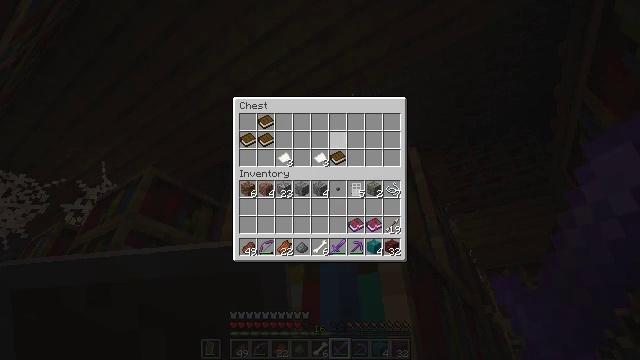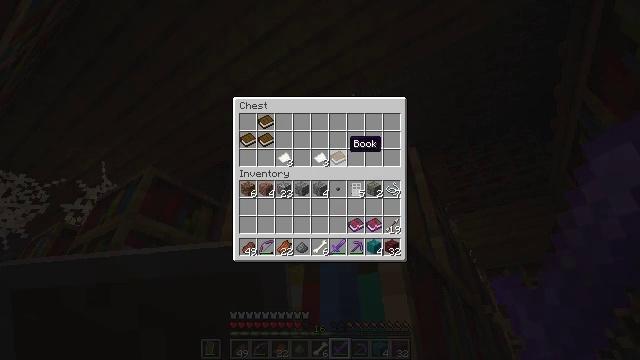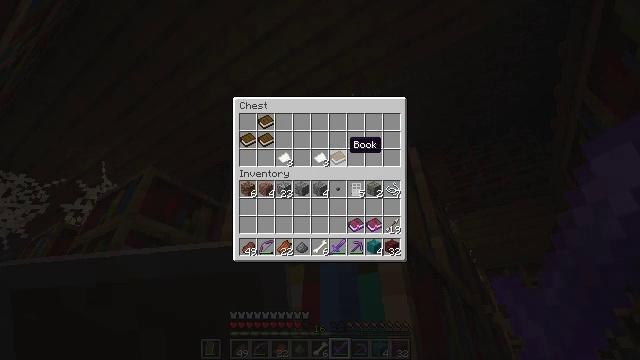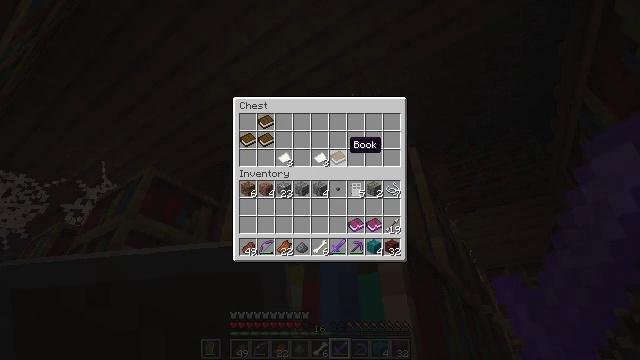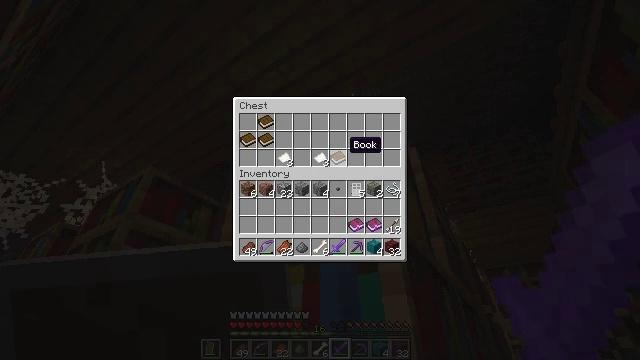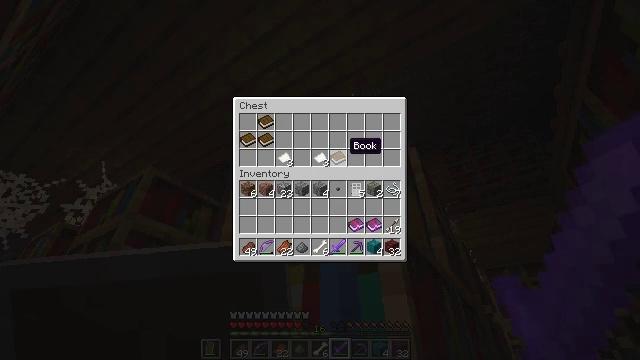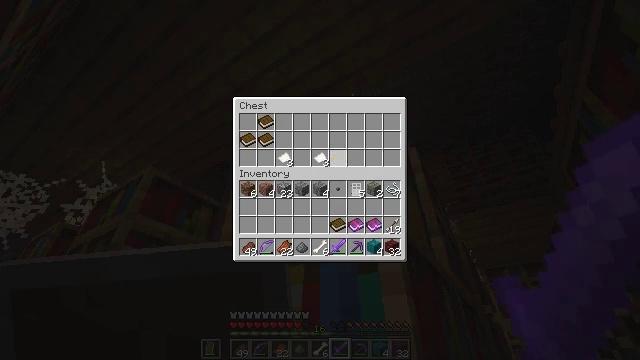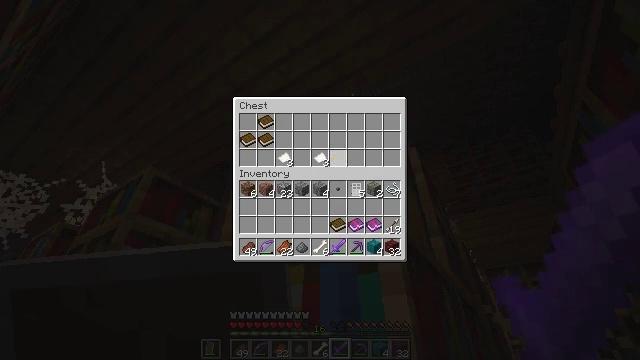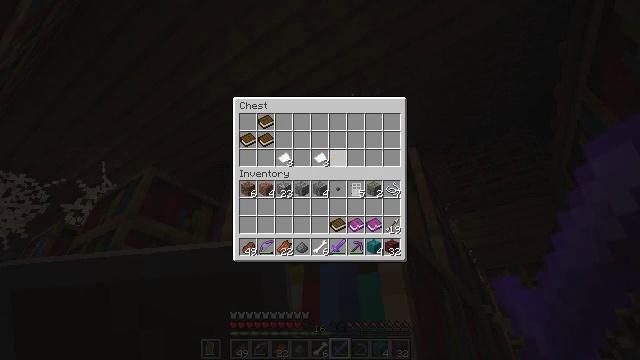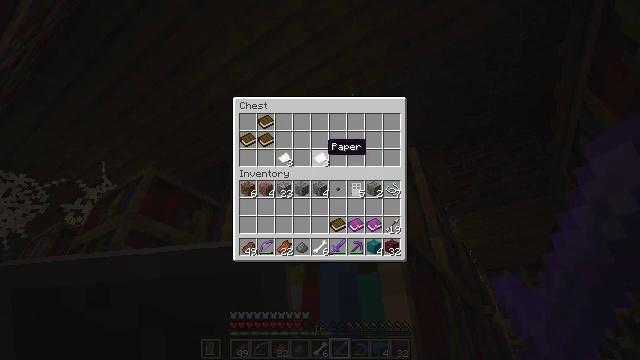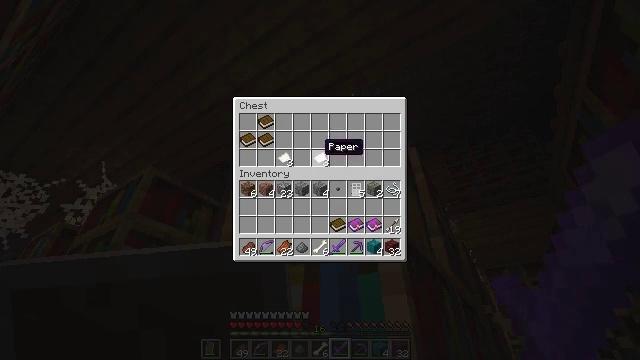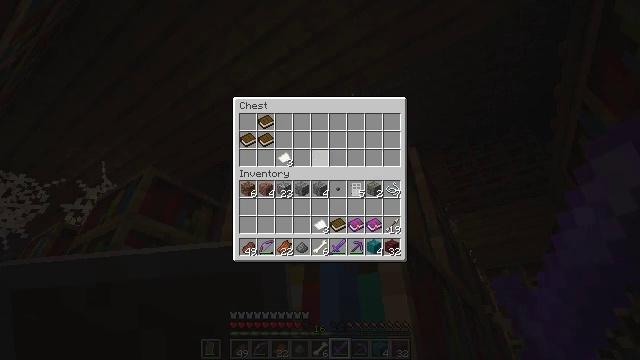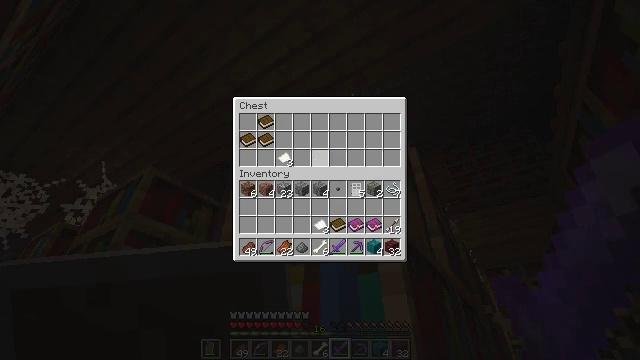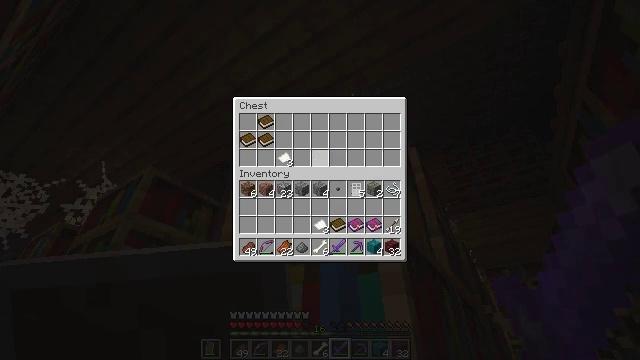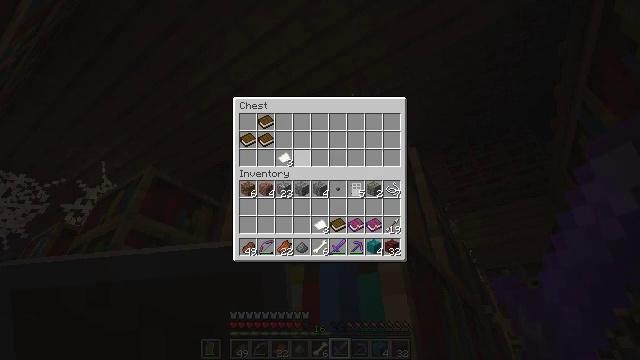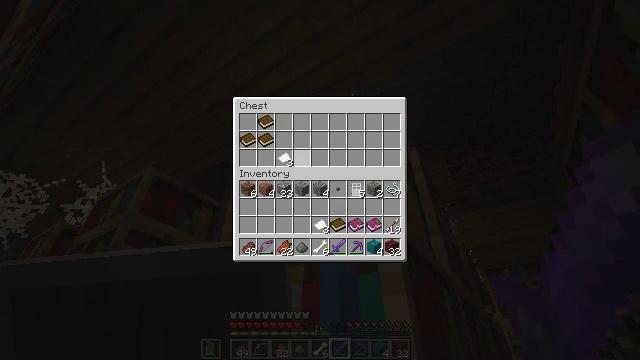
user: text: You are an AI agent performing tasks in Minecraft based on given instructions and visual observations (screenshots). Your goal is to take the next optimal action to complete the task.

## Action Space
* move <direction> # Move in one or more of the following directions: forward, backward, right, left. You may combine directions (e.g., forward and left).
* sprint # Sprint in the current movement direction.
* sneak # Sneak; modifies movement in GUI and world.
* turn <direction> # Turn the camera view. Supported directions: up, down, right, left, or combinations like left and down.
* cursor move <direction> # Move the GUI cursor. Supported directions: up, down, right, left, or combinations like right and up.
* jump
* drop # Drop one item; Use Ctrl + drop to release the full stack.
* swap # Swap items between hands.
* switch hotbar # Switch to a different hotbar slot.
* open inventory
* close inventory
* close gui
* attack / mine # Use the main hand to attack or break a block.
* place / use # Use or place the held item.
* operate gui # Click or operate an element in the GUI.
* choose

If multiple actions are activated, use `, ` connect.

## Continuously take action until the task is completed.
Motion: motion action
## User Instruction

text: Collect cobweb using shears for string.
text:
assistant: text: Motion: sneak, turn down
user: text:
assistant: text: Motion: sneak
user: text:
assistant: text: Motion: sneak
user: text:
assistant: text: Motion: sneak
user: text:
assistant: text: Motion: sneak
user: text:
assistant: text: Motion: sneak, use / place
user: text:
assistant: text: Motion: sneak, use / place
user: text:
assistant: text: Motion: sneak, turn left, use / place
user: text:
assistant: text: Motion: sneak, turn left
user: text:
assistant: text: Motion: sneak
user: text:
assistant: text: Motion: sneak, use / place
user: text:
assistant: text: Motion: sneak, use / place
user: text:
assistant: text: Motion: sneak, use / place
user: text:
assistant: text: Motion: sneak, turn left
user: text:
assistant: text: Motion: sneak, turn left
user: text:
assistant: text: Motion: sneak, turn left
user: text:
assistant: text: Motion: sneak
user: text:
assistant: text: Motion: sneak, use / place
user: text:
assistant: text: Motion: sneak, use / place
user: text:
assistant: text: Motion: sneak, use / place
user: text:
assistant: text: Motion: sneak, turn left
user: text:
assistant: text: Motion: sneak, turn left and up
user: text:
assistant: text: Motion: sneak
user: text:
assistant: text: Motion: sneak, use / place
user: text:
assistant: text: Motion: sneak, use / place
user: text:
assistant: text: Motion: sneak, use / place
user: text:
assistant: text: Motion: sneak
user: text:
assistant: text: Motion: sneak, turn right and up
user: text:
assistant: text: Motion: sneak
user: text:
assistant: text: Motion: sneak, use / place